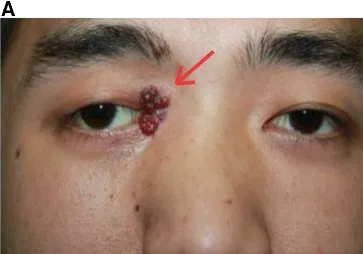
Surgical removal of the KHE combined with chemotherapy prevented the tumor recurrence in the 3-year follow-up. (A) Preoperation: the recurrent tumor had invaded the inner canthus and inner one-third part of the upper and lower eyelids.
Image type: medical_photograph (other_medical_photograph)